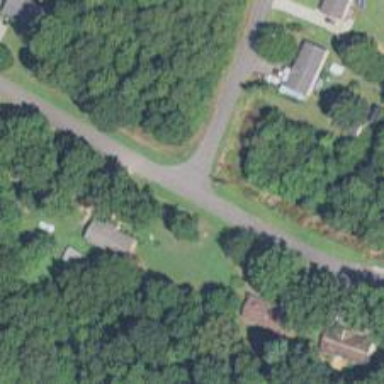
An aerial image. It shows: Residential road.